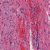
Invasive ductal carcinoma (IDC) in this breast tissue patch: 1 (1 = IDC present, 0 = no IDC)